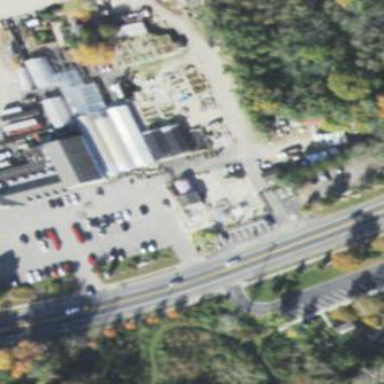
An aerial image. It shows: Commercial building.